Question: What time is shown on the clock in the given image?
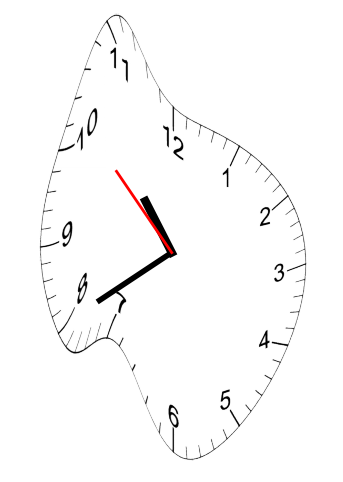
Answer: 10:39:52